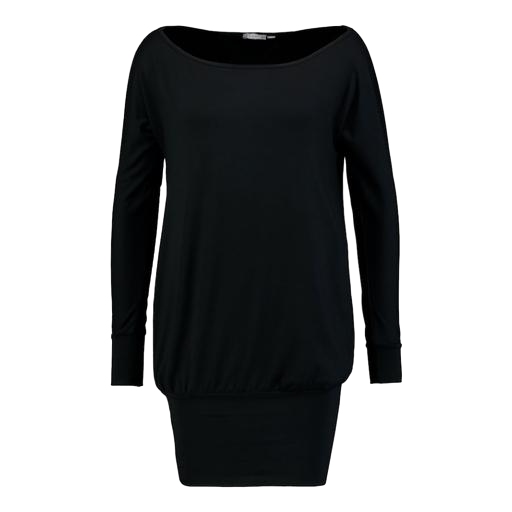
black women's jude extra-long t-shirt, black long-sleeve tunic, black long-sleeved jersey top, white background